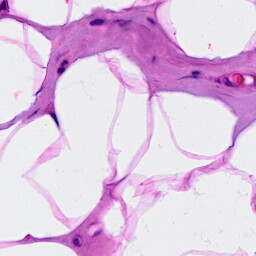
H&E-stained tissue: Breast